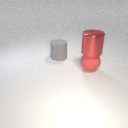
large red rubber sphere below large red metal cylinder